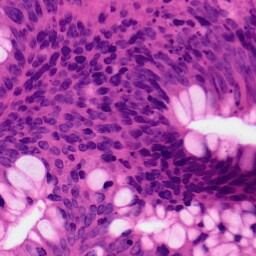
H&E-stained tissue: Colon